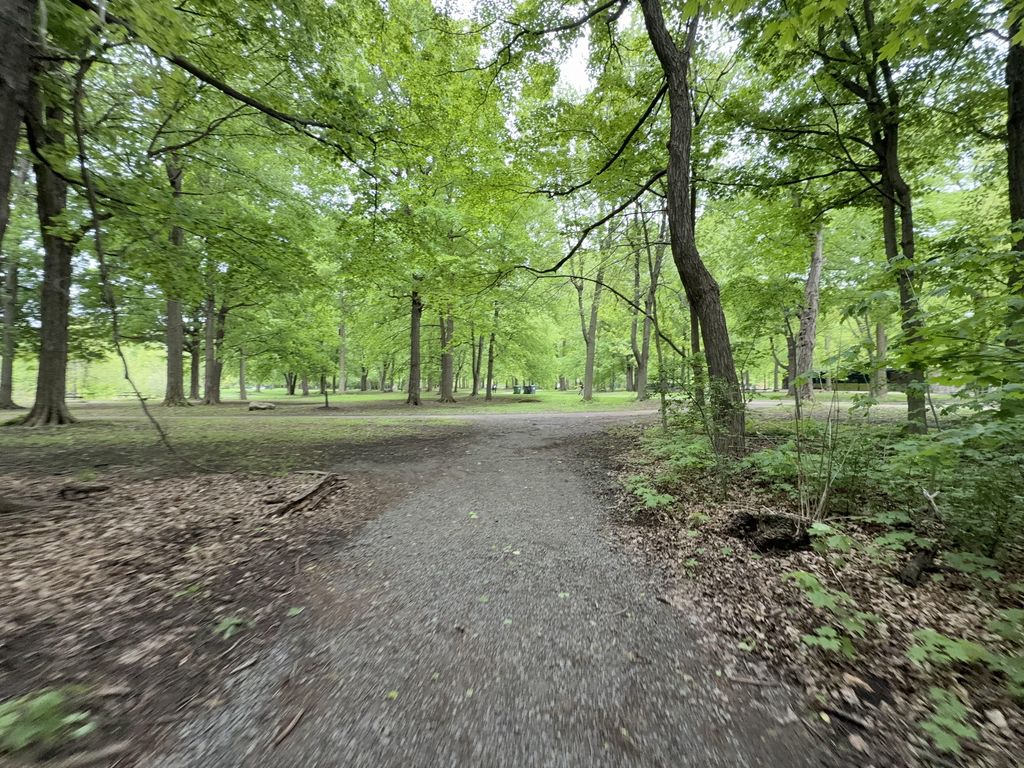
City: montreal